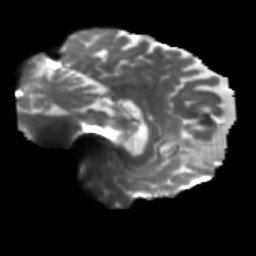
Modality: T2w
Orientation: sagittal
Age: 71
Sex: female
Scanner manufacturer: siemens
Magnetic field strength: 3 T
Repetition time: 5.25 s
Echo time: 0.08 s